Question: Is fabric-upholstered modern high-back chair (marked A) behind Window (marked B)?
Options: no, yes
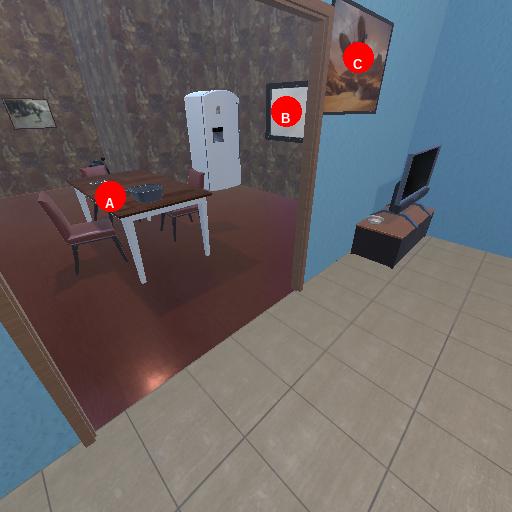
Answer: no